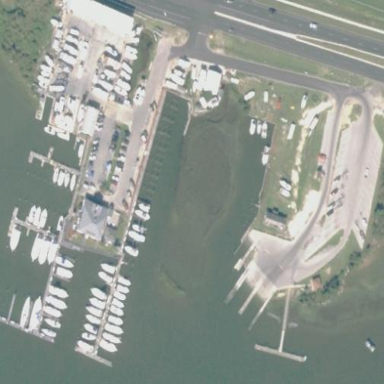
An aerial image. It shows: Marina on leisure land.